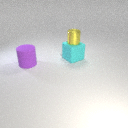
large cyan rubber cube below small yellow metal cylinder